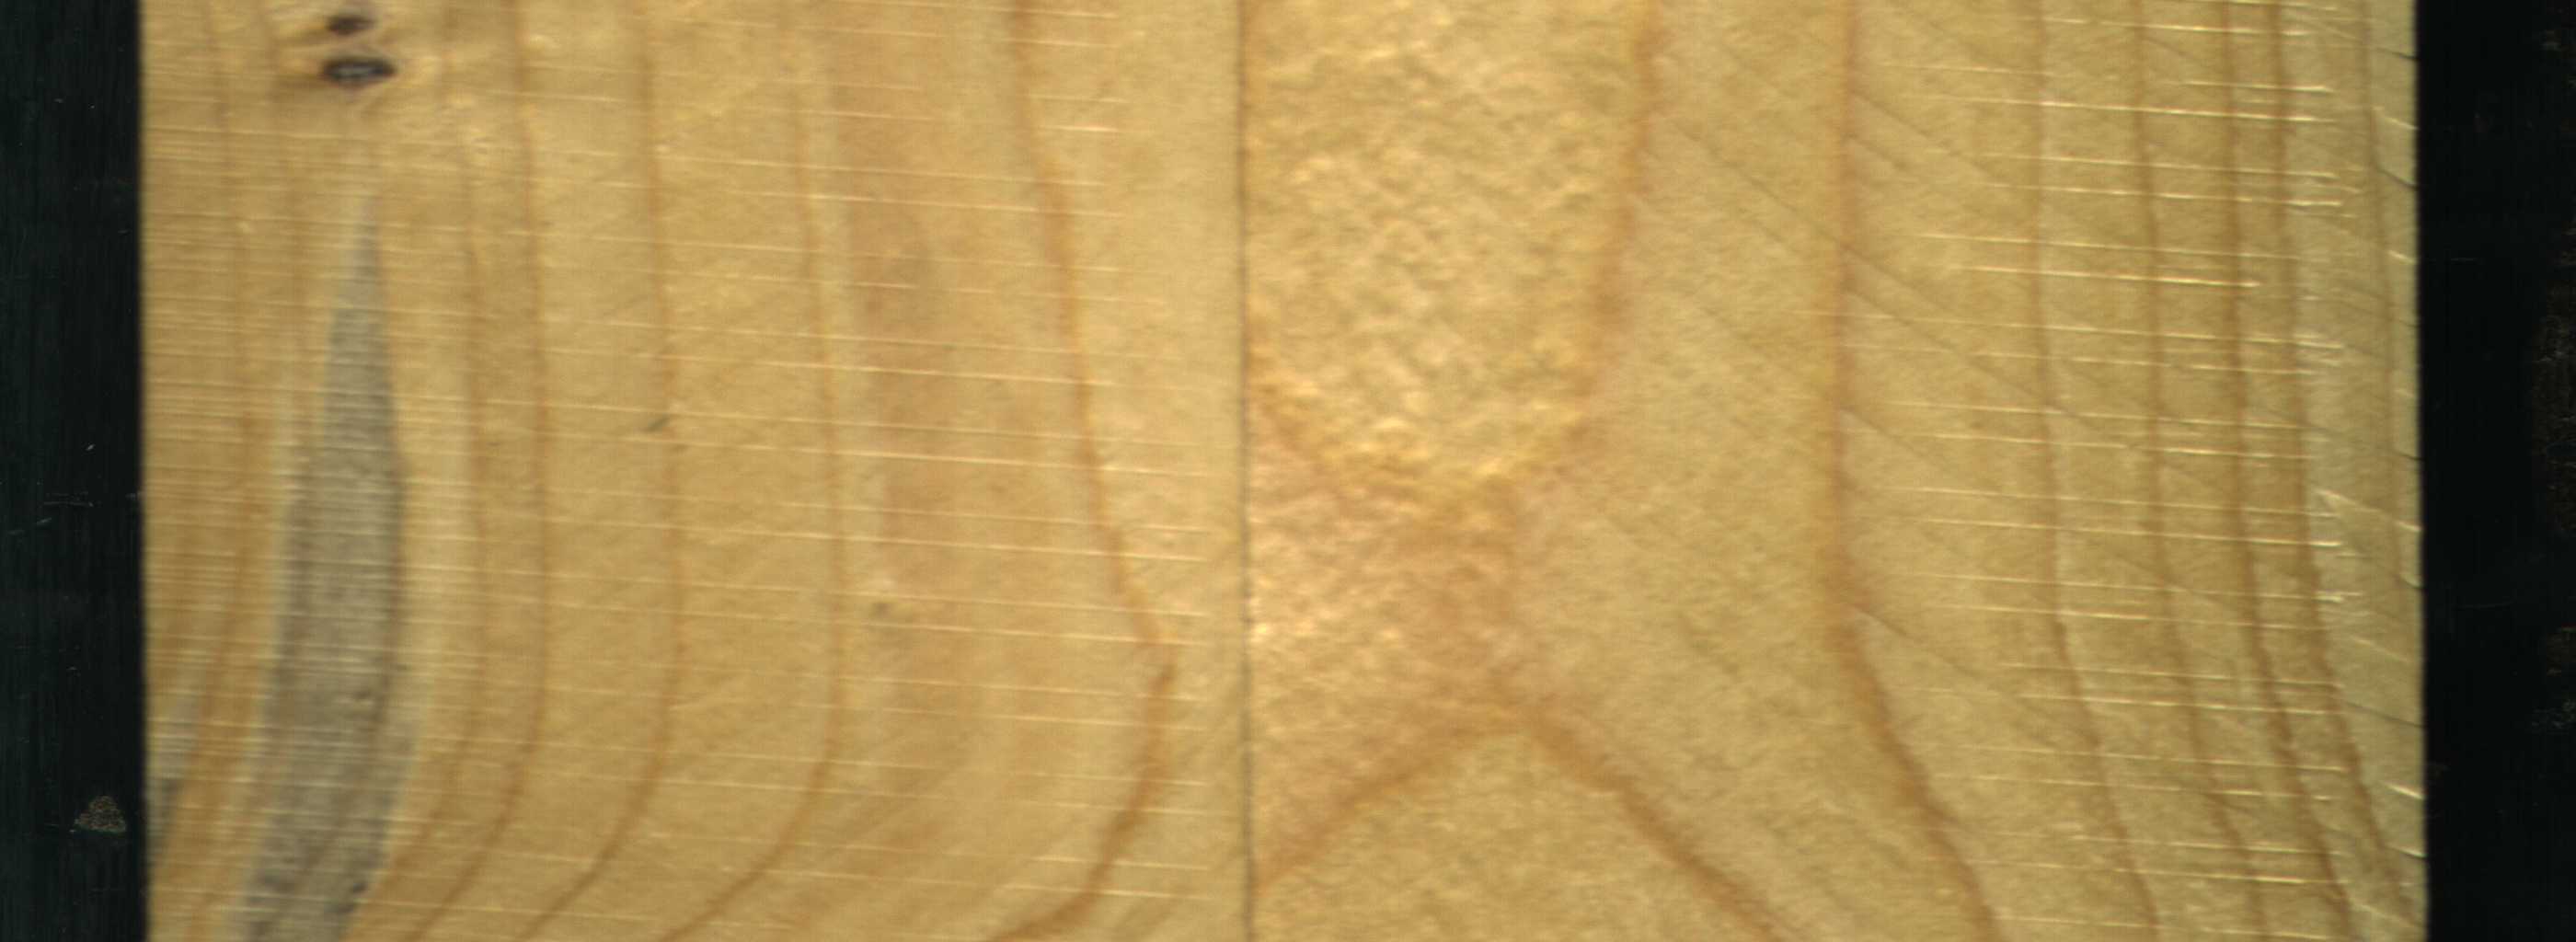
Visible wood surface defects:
Blue_Stain
Crack
Dead_Knot